Brain MRI, t1w sequence, axial 2D slice.
Patient: age 28, sex F, weight 95 kg, height 1.95 m
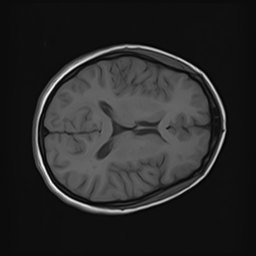